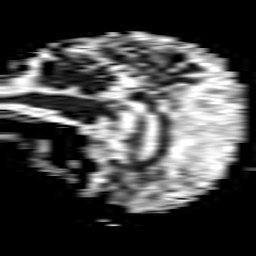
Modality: ADC
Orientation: sagittal
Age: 44
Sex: male
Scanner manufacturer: philips
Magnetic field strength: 1.5 T
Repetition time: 3.509 s
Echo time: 0.07078 s